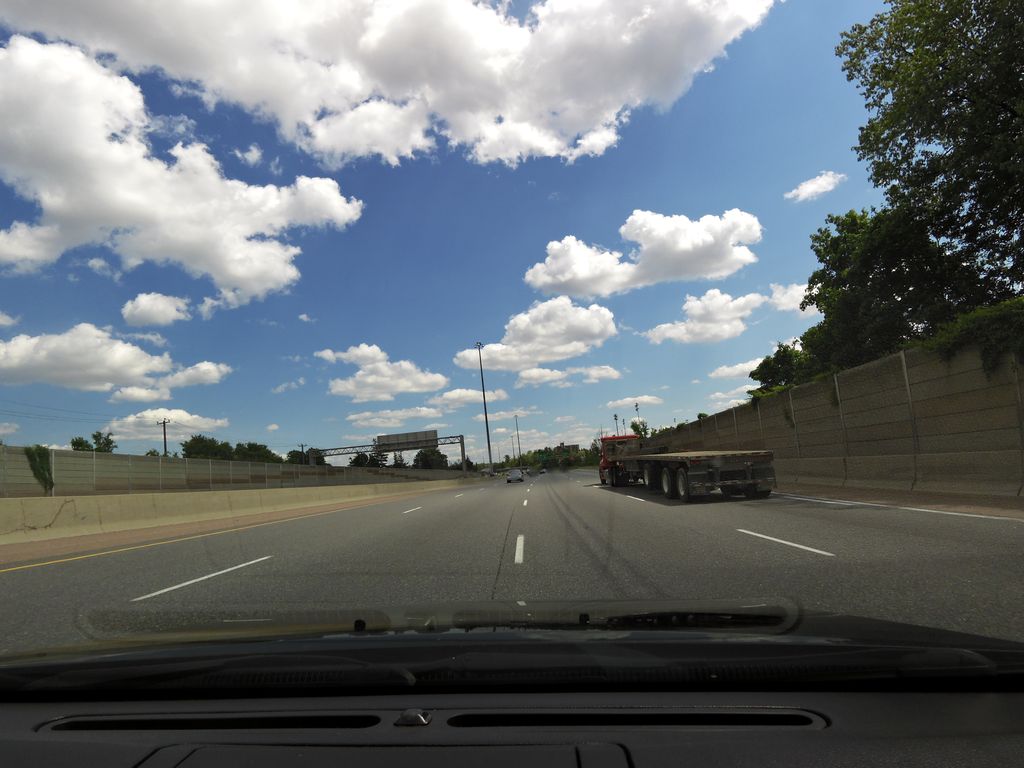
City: kitchener-waterloo